Field crop: maize
Growth stage: 1
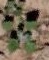
Species: chenopodium